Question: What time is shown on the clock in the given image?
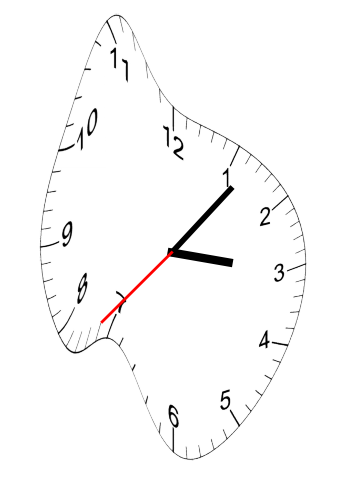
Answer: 03:06:37